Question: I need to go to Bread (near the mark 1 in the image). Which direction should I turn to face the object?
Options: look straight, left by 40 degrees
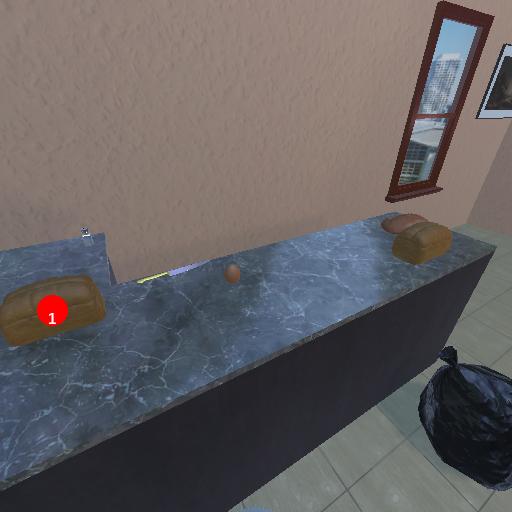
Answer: look straight